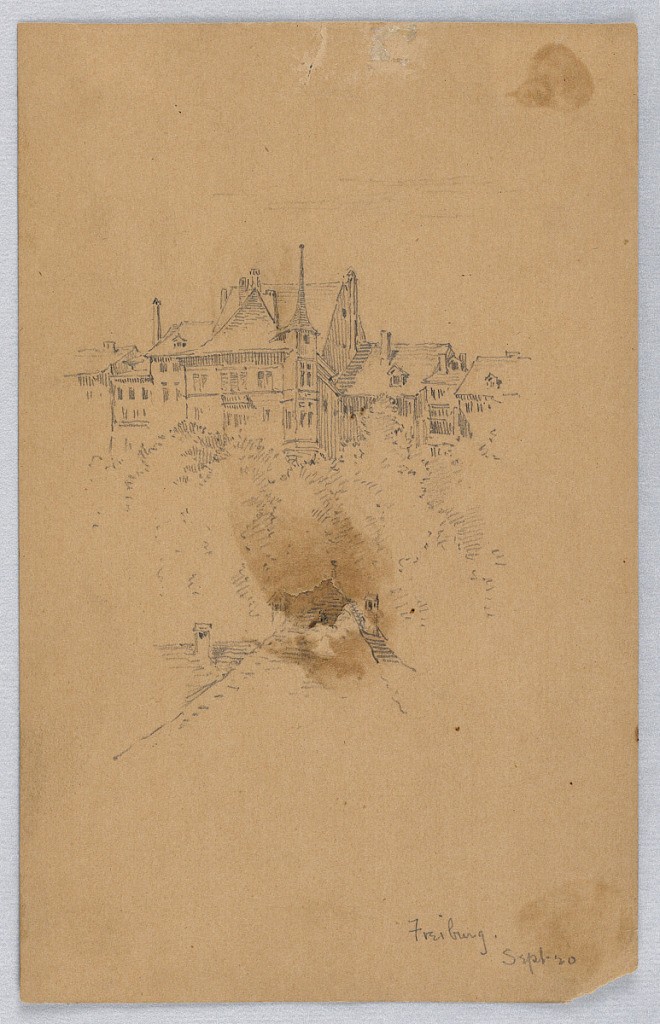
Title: Freiburg
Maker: Arnold William Brunner, American, 1857–1925
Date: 1883
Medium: Graphite on brown paper
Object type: Drawing
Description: Sketch, looking up to row of houses behind trees.